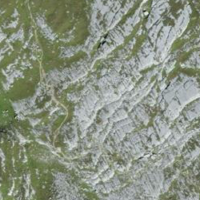
EUNIS habitat code: 50
Species observed at this site:
Montifringilla nivalis
Saxifraga paniculata
Turdus viscivorus
Salix retusa
Prunella collaris
Turdus torquatus